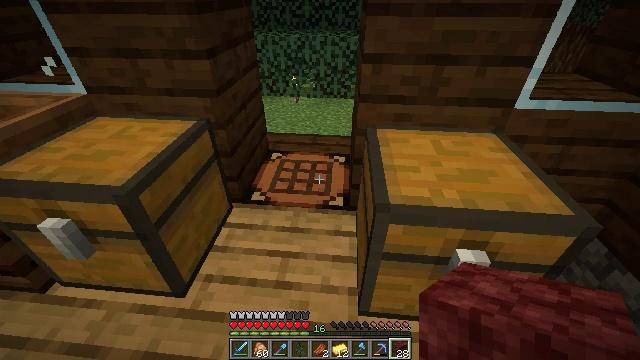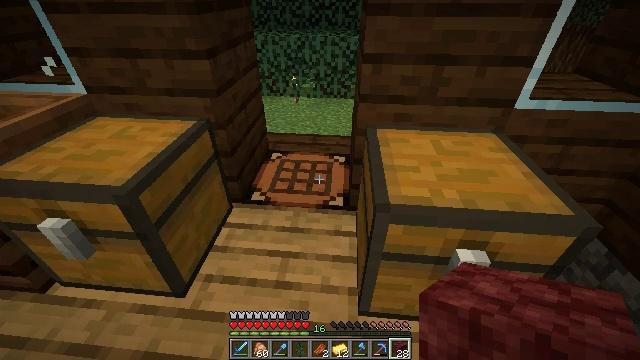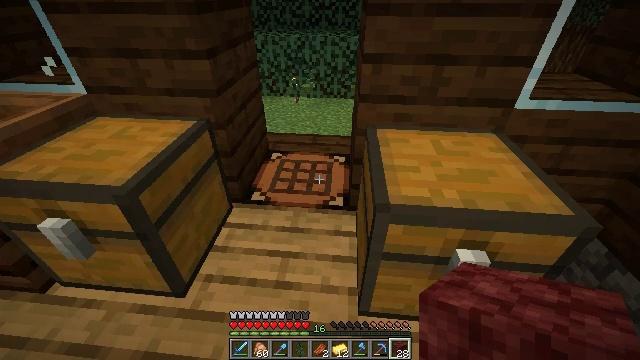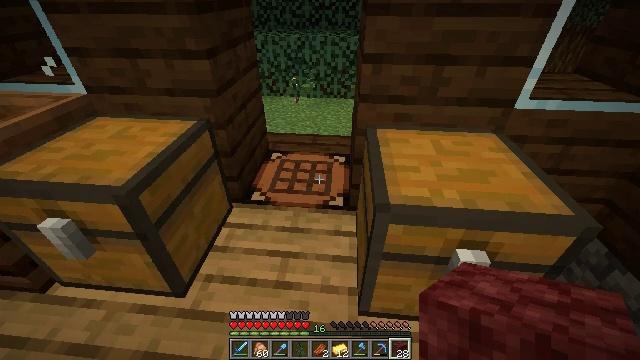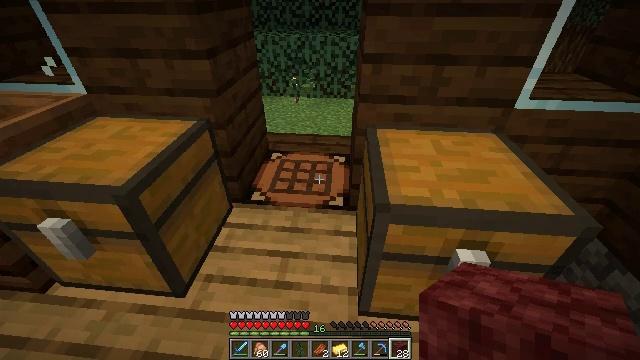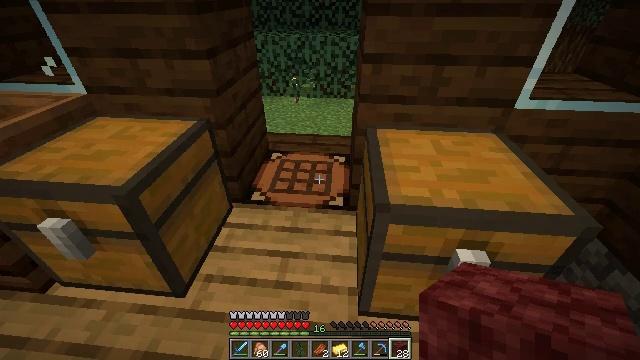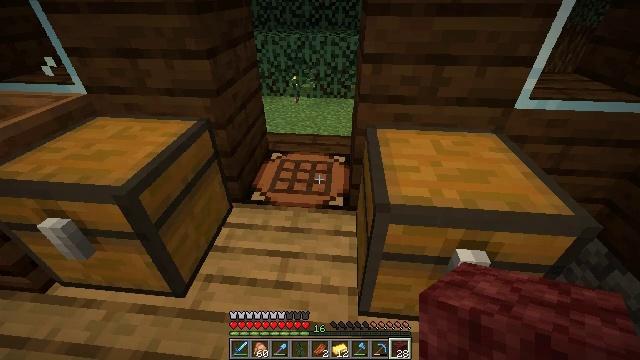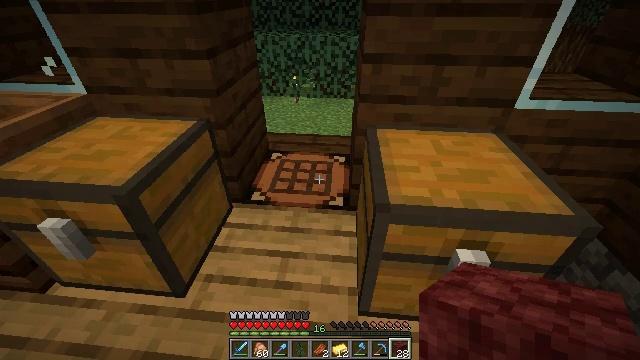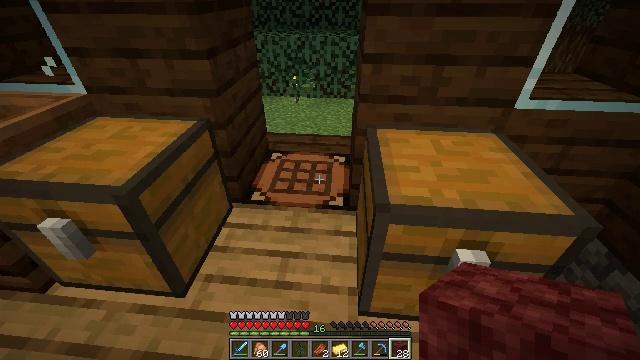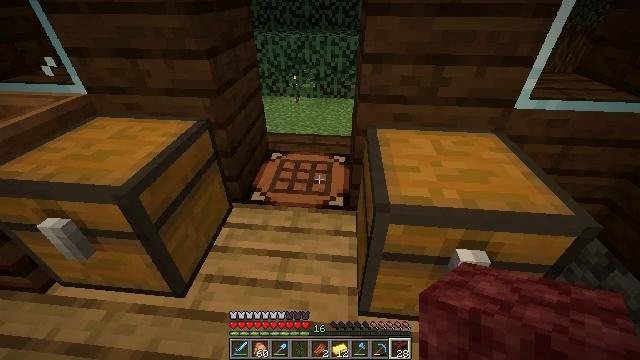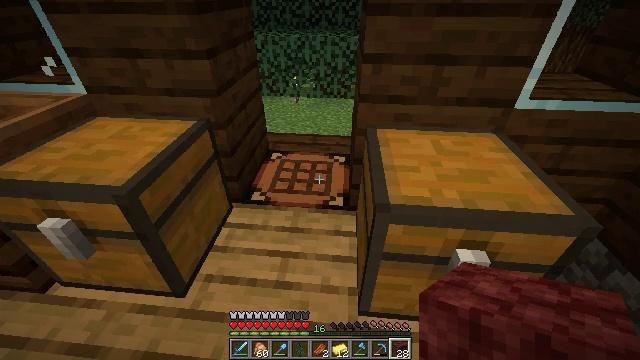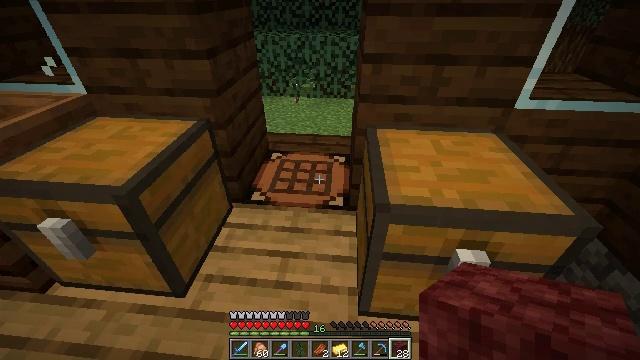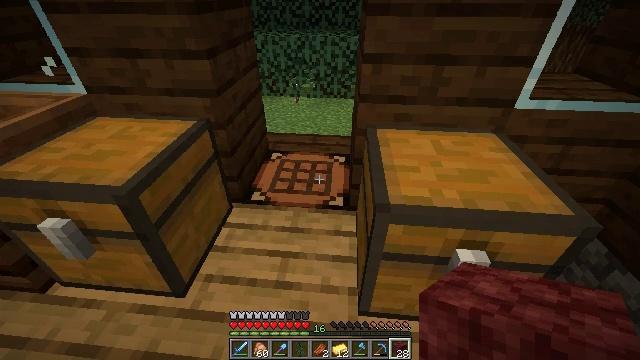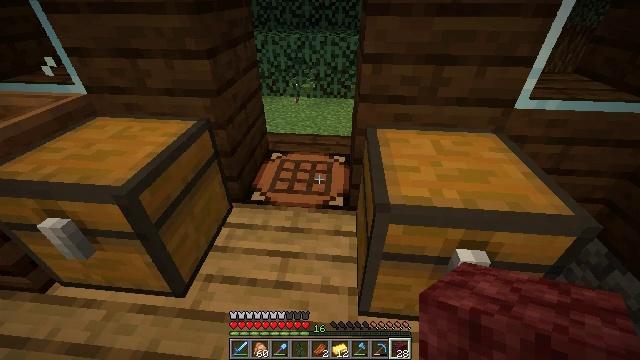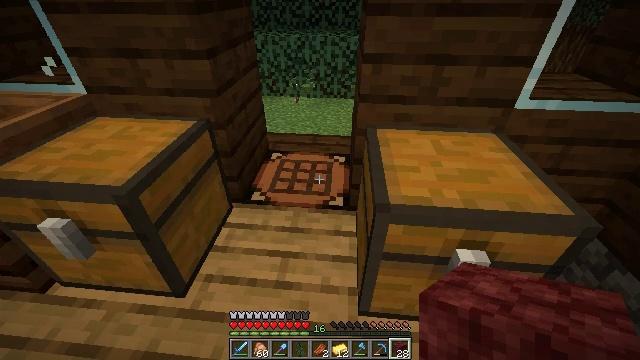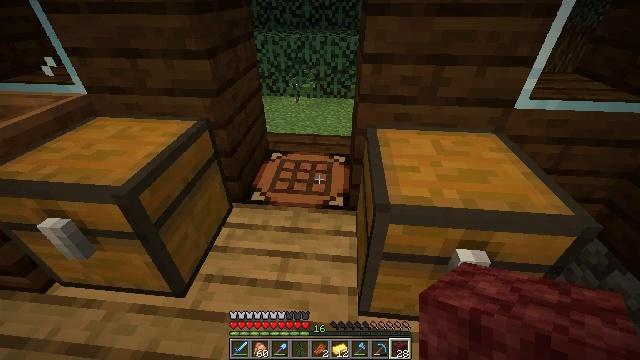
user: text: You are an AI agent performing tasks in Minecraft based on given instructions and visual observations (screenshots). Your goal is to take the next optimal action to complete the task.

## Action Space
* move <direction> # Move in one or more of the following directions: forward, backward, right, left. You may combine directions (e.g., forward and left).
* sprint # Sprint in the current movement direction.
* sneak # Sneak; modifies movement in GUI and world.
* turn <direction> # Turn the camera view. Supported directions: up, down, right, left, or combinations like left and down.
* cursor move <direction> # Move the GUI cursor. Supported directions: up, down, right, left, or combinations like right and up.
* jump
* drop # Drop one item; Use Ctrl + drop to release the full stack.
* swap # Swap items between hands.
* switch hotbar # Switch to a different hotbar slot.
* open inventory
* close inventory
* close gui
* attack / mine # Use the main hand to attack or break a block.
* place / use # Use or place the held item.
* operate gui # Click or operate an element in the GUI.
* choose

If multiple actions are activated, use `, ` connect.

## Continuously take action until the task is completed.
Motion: motion action
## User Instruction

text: Open the crafting table and craft powered rail.
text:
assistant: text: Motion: no_op
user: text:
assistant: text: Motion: no_op
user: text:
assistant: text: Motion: no_op
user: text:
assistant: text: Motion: no_op
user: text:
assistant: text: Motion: no_op
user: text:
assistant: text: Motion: no_op
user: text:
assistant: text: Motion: no_op
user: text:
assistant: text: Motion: no_op
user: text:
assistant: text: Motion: no_op
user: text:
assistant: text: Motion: no_op
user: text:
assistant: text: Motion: no_op
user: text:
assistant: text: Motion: no_op
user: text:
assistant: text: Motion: no_op
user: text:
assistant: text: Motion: no_op
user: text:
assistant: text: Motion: no_op
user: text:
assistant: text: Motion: no_op
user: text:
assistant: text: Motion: no_op
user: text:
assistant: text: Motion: no_op
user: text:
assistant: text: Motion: no_op
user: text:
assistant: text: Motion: no_op
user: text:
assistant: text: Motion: no_op
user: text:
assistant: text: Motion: no_op
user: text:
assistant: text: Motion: no_op
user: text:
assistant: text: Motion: no_op
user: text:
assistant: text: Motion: no_op
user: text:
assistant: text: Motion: no_op
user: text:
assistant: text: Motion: no_op
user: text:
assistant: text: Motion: no_op
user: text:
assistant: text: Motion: no_op
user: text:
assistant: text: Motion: no_op